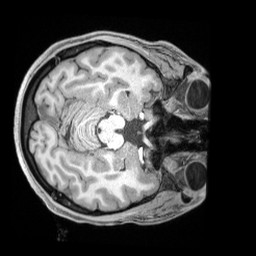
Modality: T1w
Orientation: axial
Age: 24
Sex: female
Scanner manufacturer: siemens
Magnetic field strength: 3 T
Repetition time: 2.4 s
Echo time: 0.00226 s